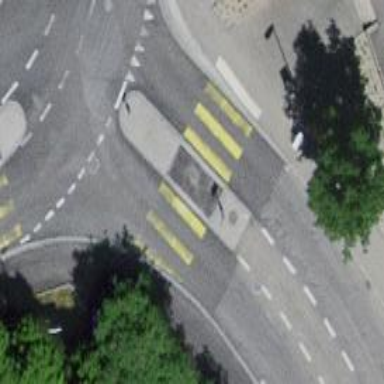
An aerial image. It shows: Zebra crossing on the road.